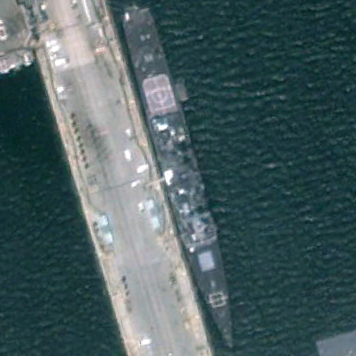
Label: cruiser